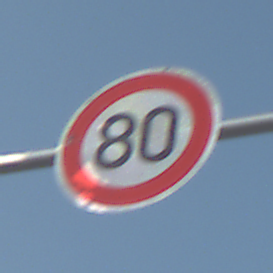
Verkehrszeichen: Geschwindigkeit80
Umgebung: Outdoor, Special
Tageszeit: MorningAfternoon
Wetter: Clear
Licht: Natural
Jahreszeit: NotSpecified
Kontrast: HighContrast